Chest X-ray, PA view. Patient: 44 years old, sex M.
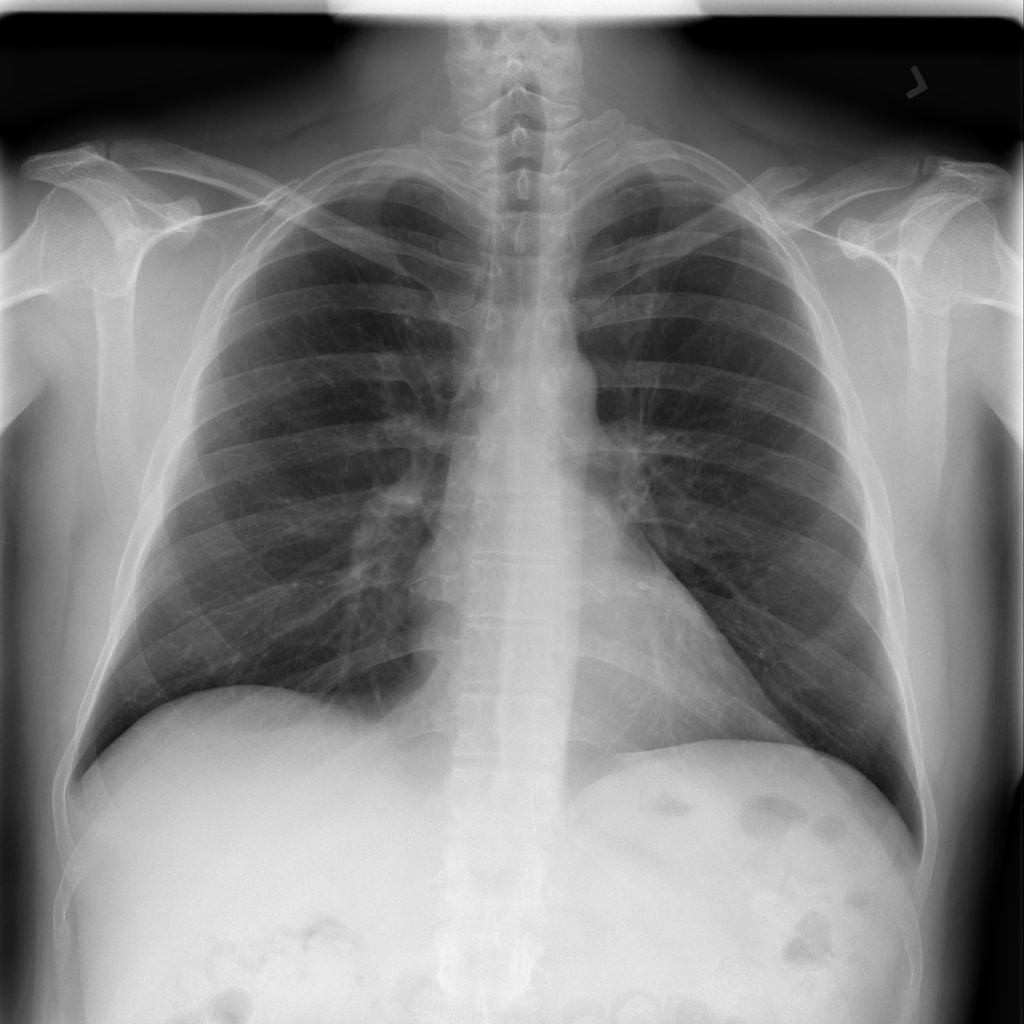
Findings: No Finding